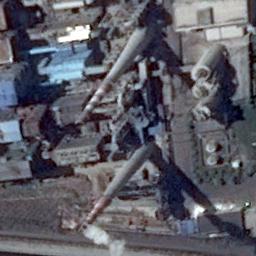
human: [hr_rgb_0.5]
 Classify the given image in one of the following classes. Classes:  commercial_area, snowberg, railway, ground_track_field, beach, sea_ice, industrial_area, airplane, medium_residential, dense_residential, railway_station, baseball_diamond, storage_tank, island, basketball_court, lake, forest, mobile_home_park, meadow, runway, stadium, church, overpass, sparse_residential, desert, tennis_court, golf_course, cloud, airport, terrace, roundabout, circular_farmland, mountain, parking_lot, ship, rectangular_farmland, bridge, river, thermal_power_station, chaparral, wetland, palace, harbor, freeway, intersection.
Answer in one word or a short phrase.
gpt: thermal_power_station